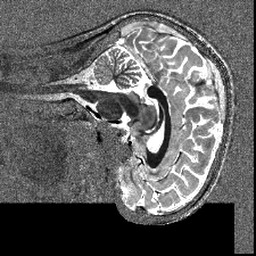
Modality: T1map
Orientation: sagittal
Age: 25
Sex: female